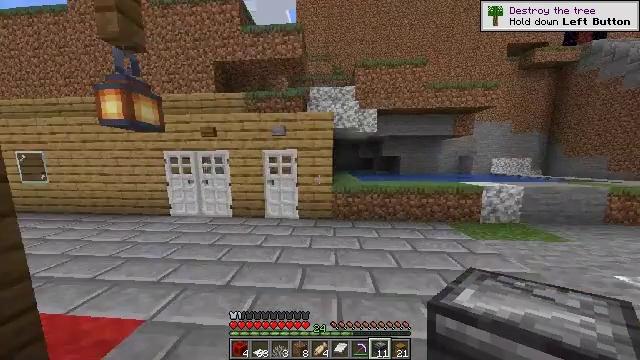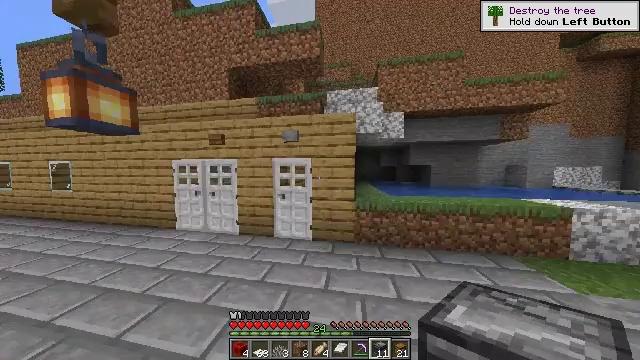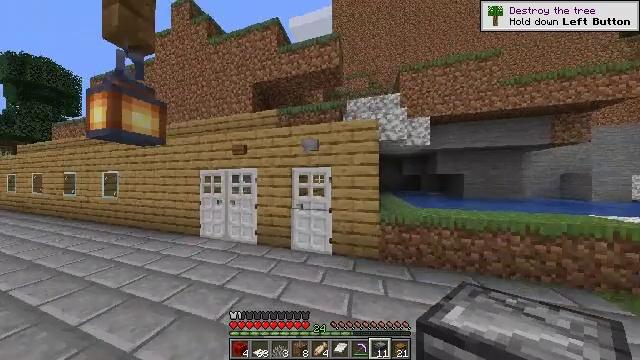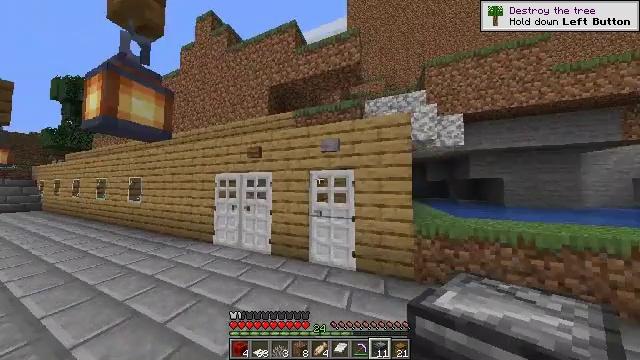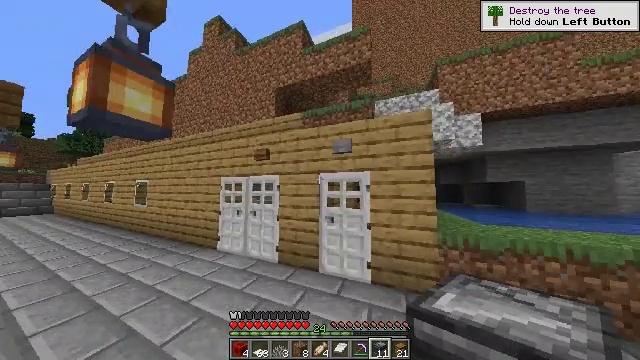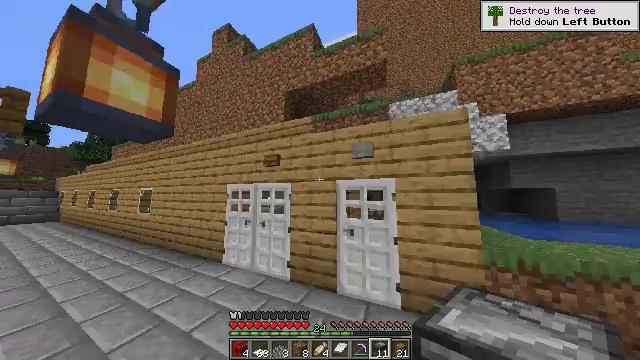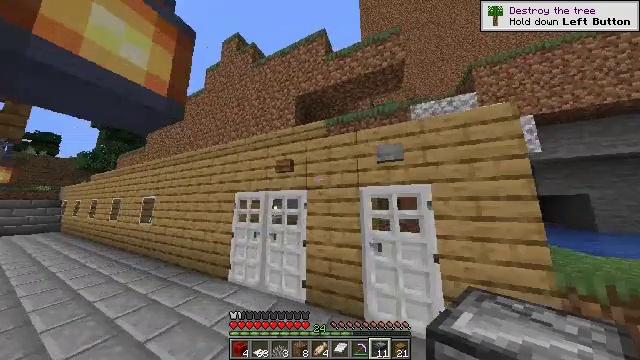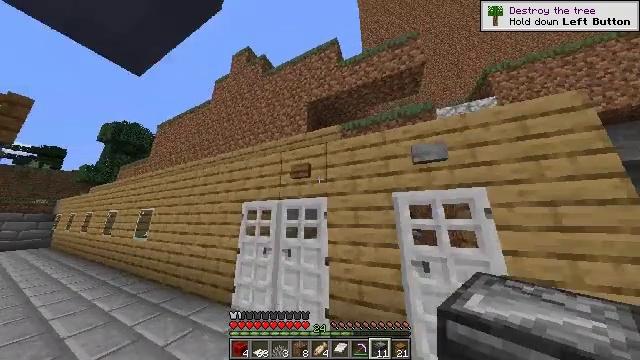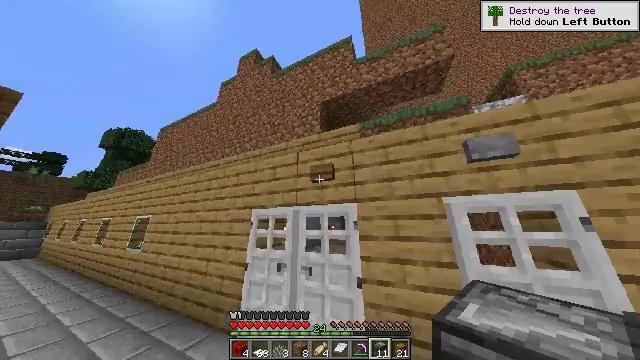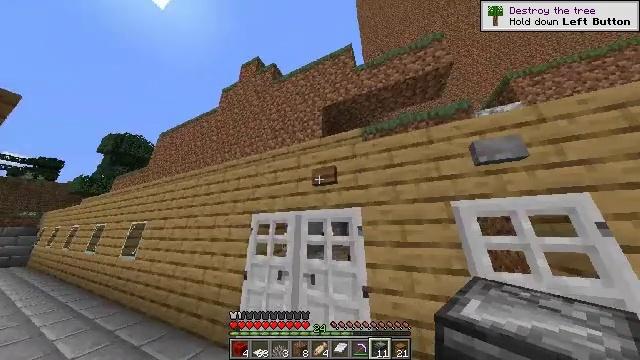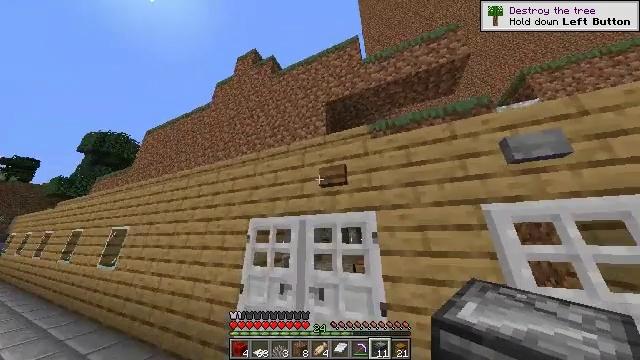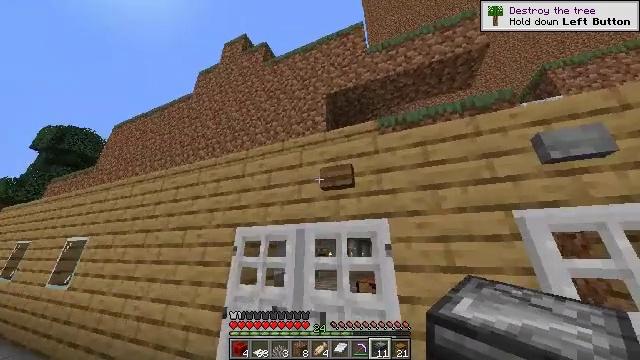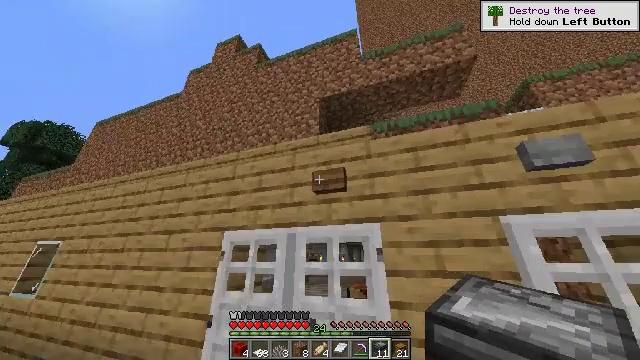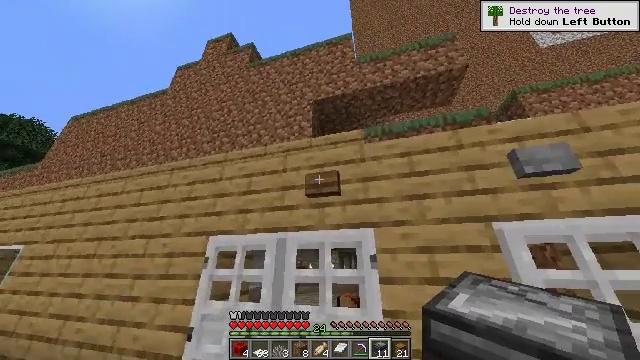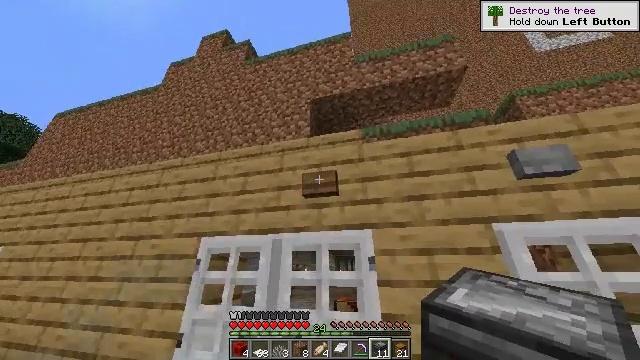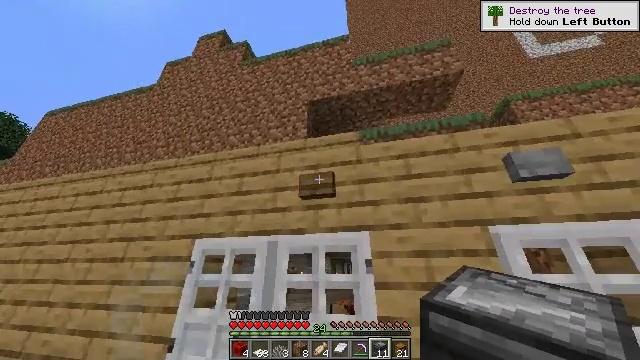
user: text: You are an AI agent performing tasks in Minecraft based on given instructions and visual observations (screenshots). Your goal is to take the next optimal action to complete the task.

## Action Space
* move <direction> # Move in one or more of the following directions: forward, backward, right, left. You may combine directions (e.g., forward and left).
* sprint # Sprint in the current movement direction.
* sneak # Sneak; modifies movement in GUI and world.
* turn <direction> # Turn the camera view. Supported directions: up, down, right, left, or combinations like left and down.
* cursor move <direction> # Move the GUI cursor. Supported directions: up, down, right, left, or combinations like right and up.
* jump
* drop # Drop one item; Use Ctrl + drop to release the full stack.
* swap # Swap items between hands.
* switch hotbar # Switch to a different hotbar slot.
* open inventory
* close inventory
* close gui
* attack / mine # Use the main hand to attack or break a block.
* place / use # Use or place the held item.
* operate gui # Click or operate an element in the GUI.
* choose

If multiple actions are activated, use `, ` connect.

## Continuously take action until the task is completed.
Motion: motion action
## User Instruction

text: Craft the redstone.
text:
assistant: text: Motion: move forward and move left, turn left and up
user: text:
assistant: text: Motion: move forward and move left, turn left and up
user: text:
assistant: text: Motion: move forward and move left, turn left and up
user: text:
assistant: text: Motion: move forward and move left, turn left and up
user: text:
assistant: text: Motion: move forward and move left, turn left and up
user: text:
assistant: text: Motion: move forward and move left, turn up
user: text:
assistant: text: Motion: move forward and move left, turn up
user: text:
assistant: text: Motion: move forward and move left, turn up
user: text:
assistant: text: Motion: turn up
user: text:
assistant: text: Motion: turn up
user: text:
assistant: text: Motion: turn right and up
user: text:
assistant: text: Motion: turn right and up
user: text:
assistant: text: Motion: turn right and up
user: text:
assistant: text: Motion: turn right
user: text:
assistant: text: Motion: turn right
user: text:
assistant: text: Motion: no_op
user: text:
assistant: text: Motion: use / place
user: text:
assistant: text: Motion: use / place
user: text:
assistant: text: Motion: move forward, turn left and down
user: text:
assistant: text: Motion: move forward, turn down
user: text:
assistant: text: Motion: move forward, turn down
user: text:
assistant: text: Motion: move forward, turn down
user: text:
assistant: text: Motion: move forward
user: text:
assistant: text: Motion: move forward
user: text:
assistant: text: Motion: move forward
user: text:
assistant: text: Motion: move forward
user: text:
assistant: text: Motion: move forward, turn down
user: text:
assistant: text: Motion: move forward
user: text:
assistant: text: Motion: move forward, turn left
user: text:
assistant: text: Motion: move forward, turn left